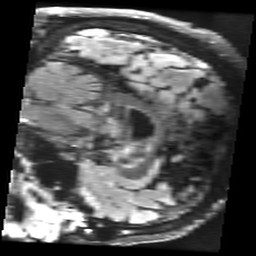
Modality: FLAIR
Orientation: sagittal
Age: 62
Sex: male
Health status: healthy
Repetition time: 12 s
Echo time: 0.09782 s